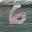
Label: 6